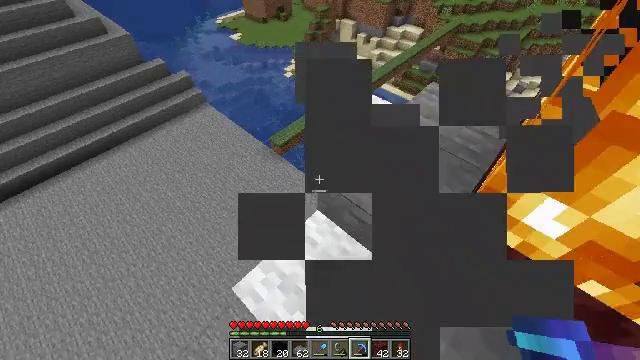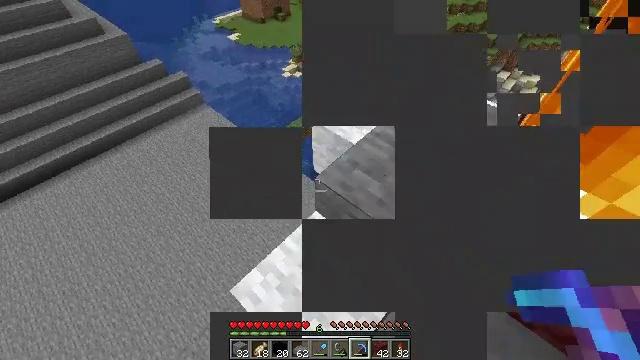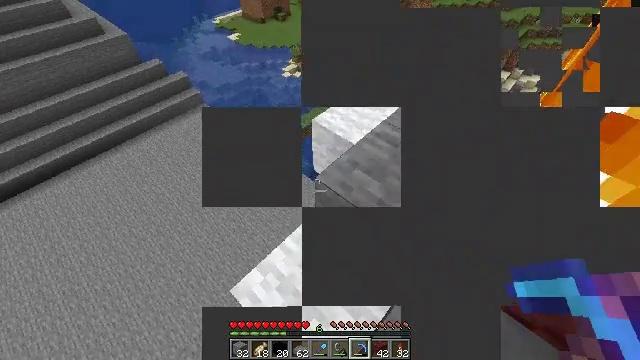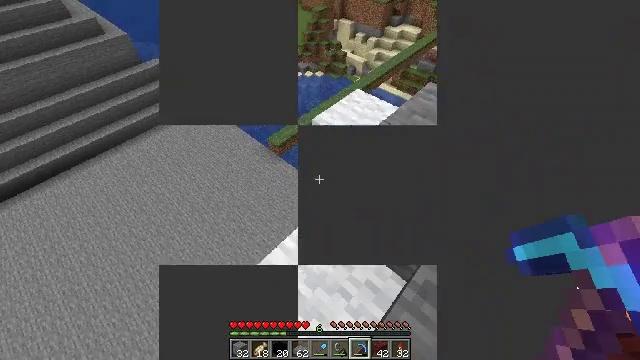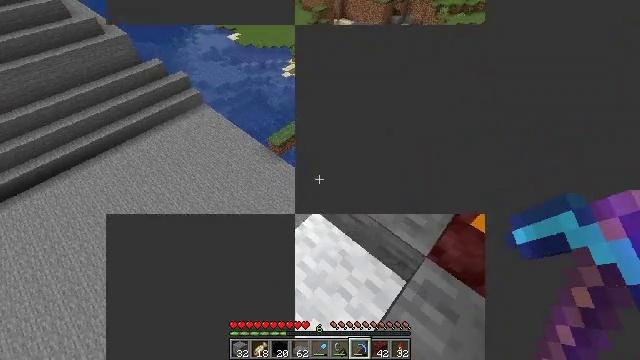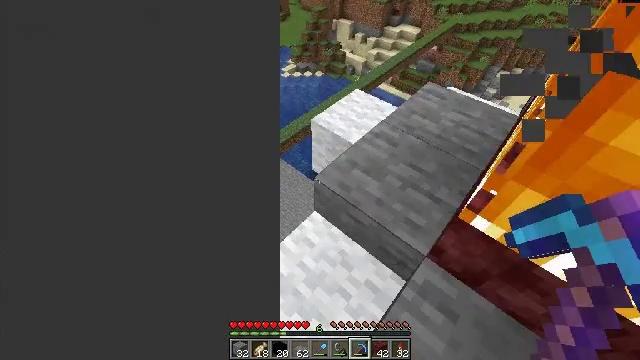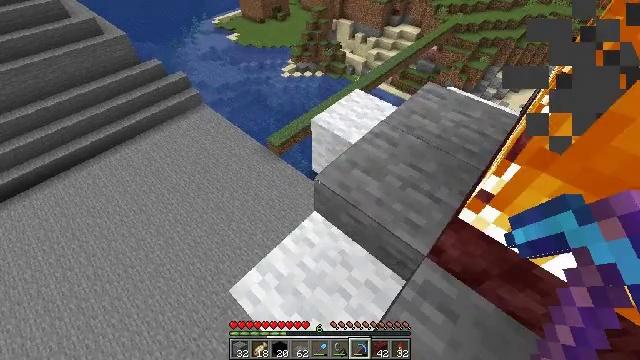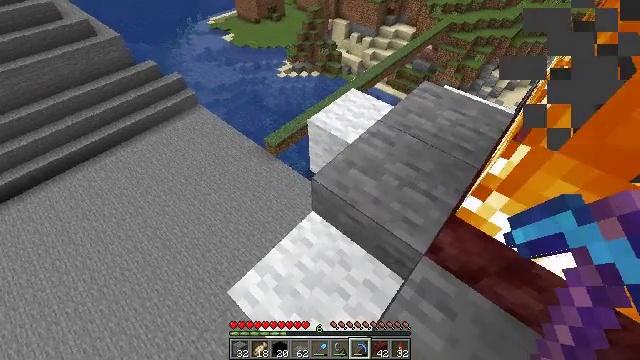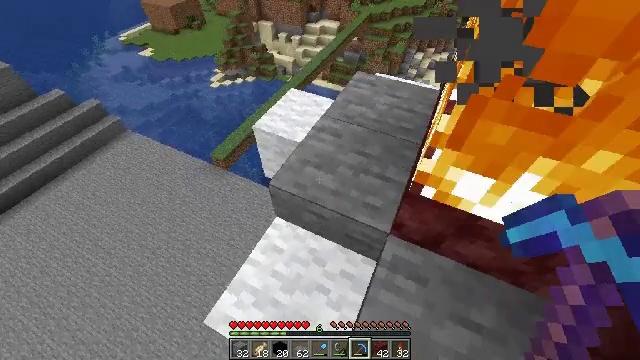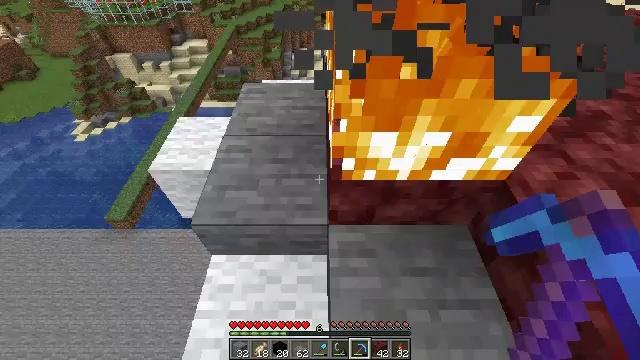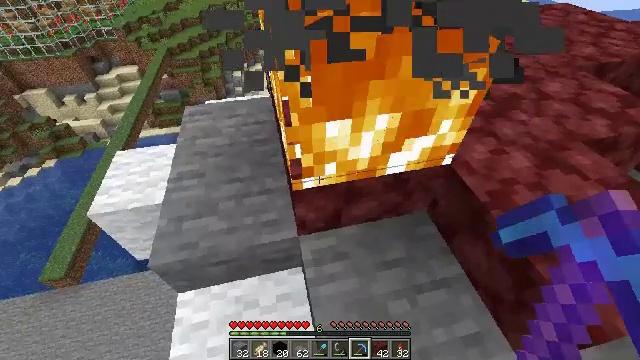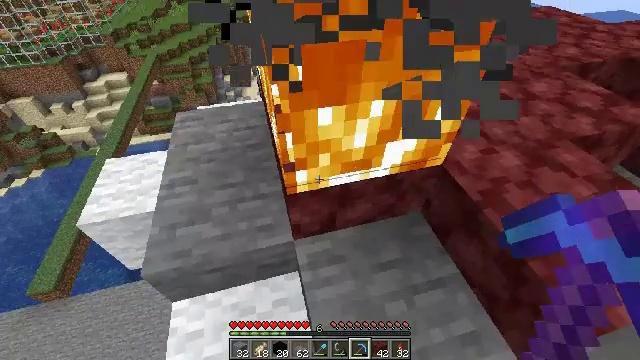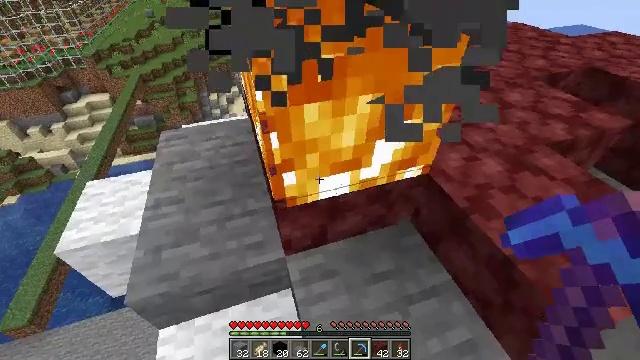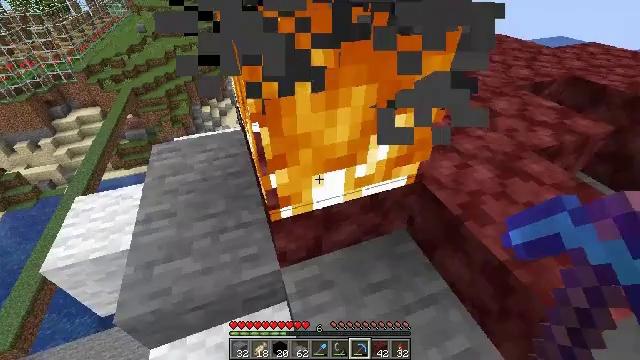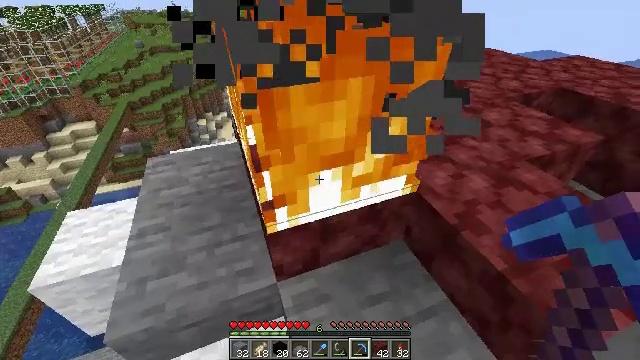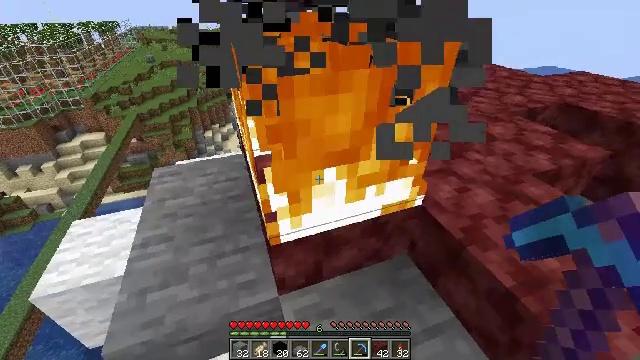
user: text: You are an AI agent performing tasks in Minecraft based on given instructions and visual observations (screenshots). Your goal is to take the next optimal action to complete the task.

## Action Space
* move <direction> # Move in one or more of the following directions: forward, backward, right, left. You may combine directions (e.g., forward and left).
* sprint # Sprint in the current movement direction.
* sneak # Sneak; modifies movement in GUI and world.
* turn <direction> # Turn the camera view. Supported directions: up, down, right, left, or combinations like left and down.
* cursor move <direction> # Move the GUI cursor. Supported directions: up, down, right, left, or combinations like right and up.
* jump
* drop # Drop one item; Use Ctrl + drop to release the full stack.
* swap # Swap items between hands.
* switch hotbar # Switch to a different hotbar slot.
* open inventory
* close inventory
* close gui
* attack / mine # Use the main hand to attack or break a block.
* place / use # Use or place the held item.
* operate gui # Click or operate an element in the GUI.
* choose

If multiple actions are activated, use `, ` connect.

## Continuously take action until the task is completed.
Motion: motion action
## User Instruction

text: Extinguish the fire.
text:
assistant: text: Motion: no_op
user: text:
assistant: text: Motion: no_op
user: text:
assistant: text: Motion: no_op
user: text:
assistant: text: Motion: no_op
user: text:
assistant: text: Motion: no_op
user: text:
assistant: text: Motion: no_op
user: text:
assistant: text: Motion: no_op
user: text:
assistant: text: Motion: turn right
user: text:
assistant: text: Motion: turn right and up
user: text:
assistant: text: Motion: turn right and up
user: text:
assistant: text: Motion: turn right
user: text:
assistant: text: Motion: turn right and up
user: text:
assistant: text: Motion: turn right and up
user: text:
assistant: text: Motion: turn right and up
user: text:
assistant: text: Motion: turn left and up
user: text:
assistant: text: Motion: turn left
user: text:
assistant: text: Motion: attack / mine
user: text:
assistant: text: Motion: attack / mine
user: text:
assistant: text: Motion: move forward, turn left and up
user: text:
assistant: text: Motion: move forward, turn left and up
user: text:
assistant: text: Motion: move forward, turn left and up
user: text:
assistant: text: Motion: no_op